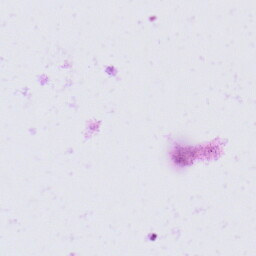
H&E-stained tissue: Skin